Interaction volume radius: 5 \u00c5
Interaction volume height: 15 \u00c5
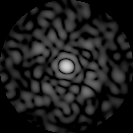
Disorder parameter: 0.8468